Question: I am getting a bunch of information from a database. To make sure various symbols work I am testing with the String below.
'''
awdasdasdada
sa
asdasd
asdasdasd!Q&#^@)#^@)#_@*#&@&#
(!@&#*(@T$#&^$#
^*%$#^$^#@*&^*
'''
I set this String to one of my TextView's text and get the following result.

The box symbols do not show up in the String, yet they are displayed. Anyone have any idea what those strange symbols are and how to get rid of them?
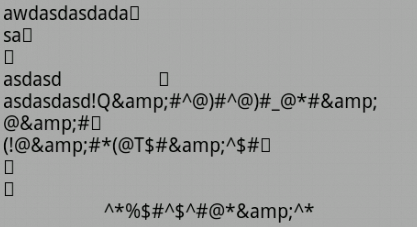
Answer: What version of Android are you testing this on? If it's 2.1 then it might be that you're getting '
' from the database. For some reason, 2.1 displays '
' as those boxes. You have to remove all of the '
's from the string if you want to preserve new lines when using 2.1.